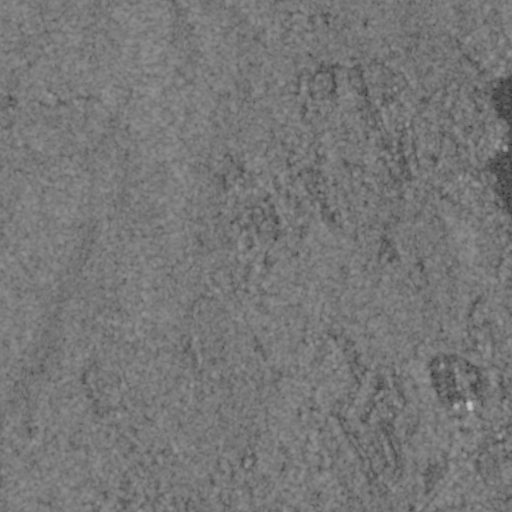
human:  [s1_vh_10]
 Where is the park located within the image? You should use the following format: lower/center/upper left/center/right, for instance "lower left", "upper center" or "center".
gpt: The park is located in the lower right of the image.
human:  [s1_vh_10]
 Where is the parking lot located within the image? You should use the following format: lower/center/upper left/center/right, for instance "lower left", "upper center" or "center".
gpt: The parking lot is located in the left of the image.
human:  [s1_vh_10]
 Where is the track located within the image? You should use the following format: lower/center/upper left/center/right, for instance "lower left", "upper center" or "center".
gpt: The track is located in the lower right of the image.
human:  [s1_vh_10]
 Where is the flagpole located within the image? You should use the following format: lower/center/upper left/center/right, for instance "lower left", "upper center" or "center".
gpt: The flagpole is located in the lower right of the image.
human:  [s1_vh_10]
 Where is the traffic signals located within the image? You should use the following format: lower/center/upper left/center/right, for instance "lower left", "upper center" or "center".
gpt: The traffic signals is located in the lower right of the image.
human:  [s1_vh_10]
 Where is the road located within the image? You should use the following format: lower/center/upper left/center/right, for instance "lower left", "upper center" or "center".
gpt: There is no road in the image.

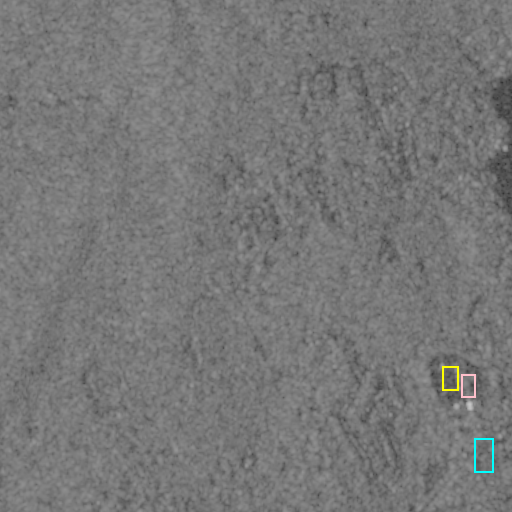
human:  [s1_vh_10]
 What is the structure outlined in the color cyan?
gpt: The structure outlined in cyan is a park.
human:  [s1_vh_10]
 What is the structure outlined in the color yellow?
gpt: The structure outlined in yellow is a track.
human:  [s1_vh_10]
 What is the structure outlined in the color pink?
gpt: The structure outlined in pink is a building.
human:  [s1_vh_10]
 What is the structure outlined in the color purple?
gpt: There is no purple outline.